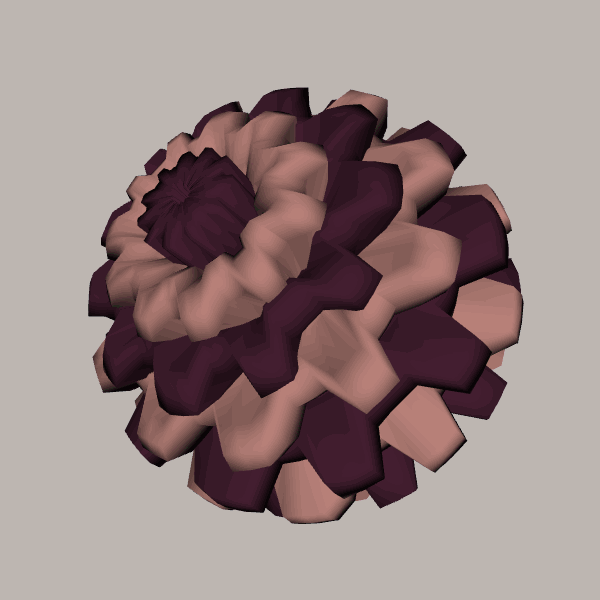
Background: light